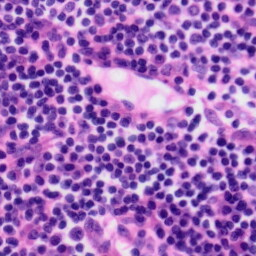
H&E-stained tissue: Tonsil